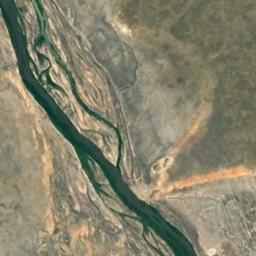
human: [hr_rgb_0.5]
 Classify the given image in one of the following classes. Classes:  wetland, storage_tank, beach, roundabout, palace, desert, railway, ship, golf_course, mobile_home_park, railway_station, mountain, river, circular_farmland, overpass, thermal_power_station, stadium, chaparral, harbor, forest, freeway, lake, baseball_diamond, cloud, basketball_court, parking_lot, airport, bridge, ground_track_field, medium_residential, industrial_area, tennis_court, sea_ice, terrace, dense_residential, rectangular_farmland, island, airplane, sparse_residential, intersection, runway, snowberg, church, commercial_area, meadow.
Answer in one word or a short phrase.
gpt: river